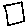
Label: square